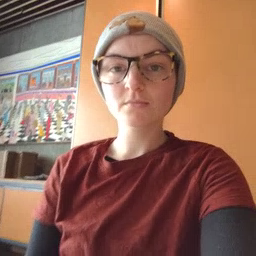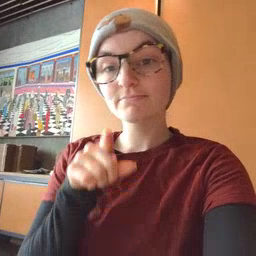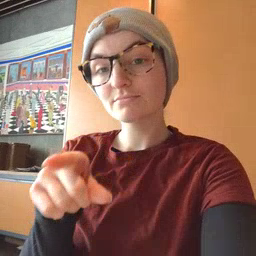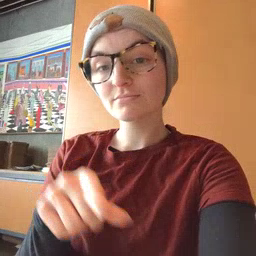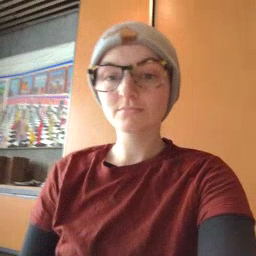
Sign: there